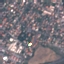
Label: Residential